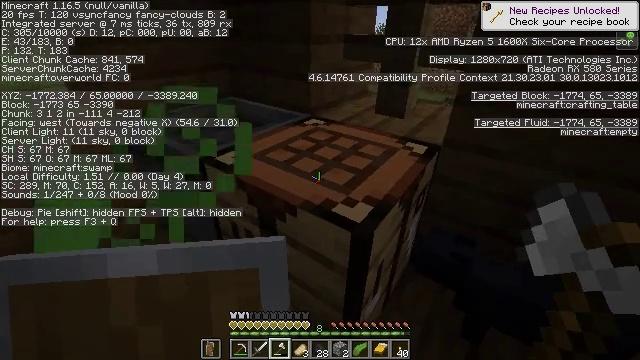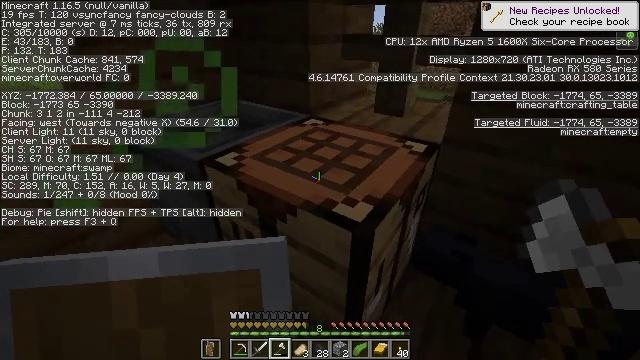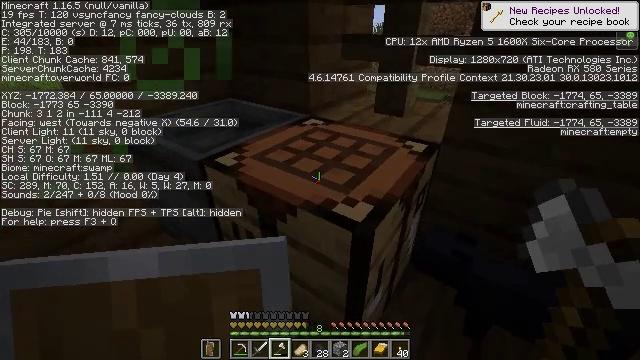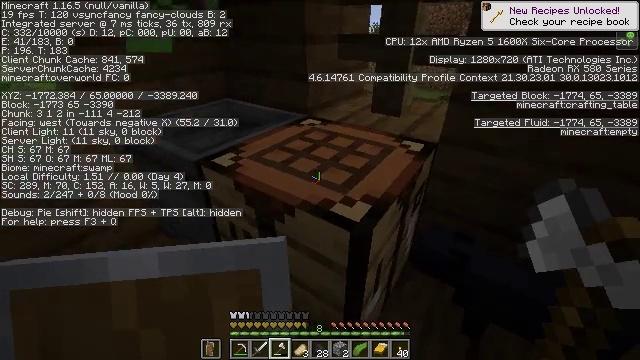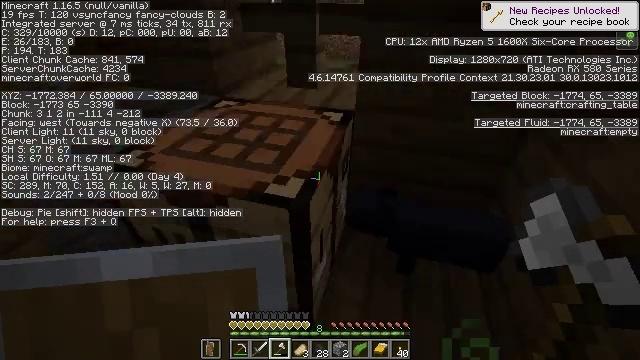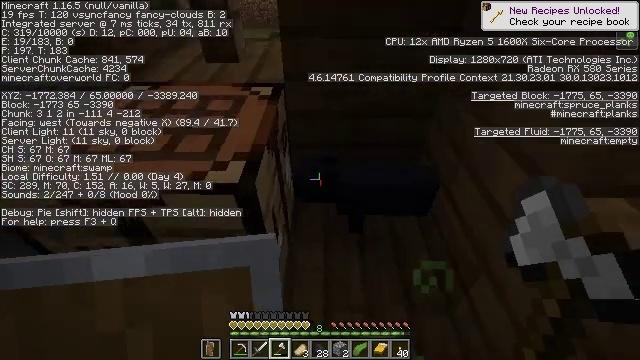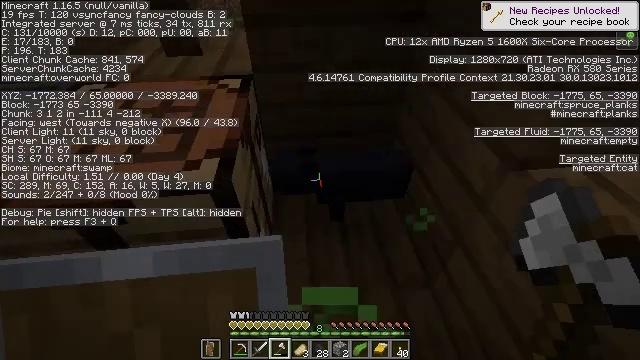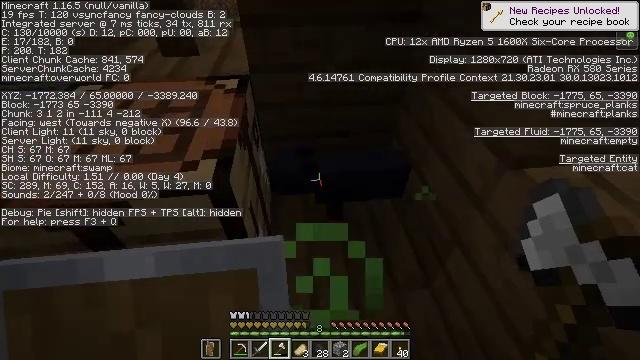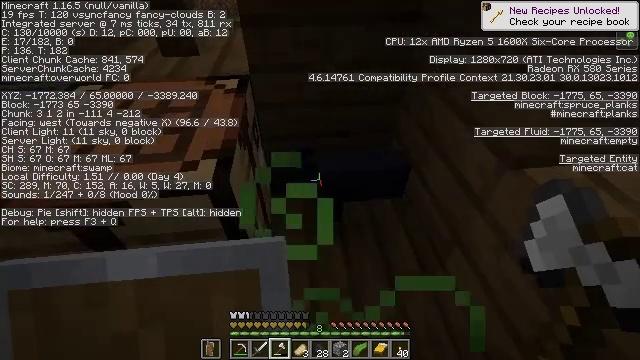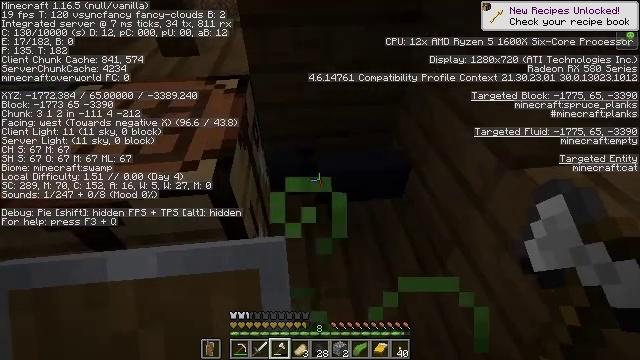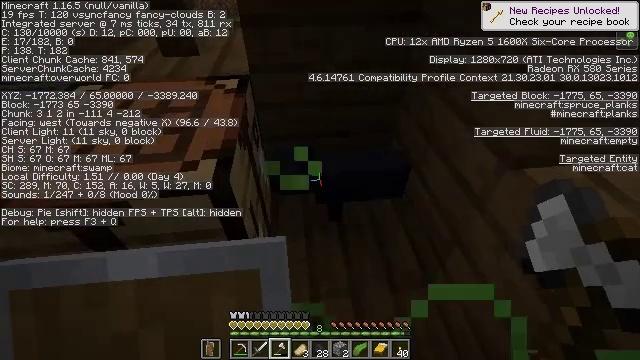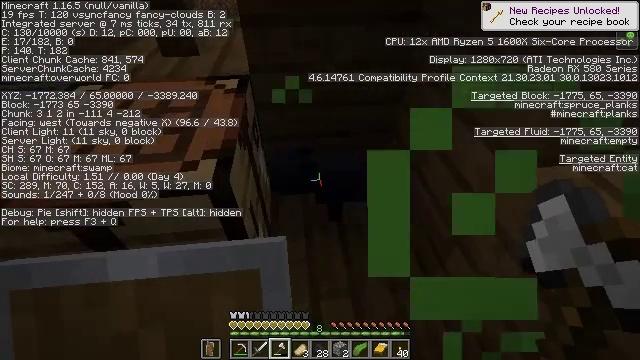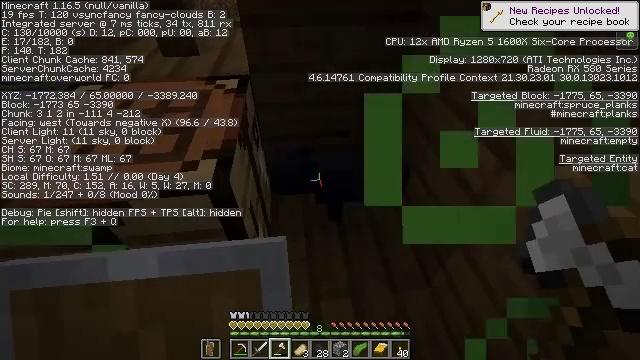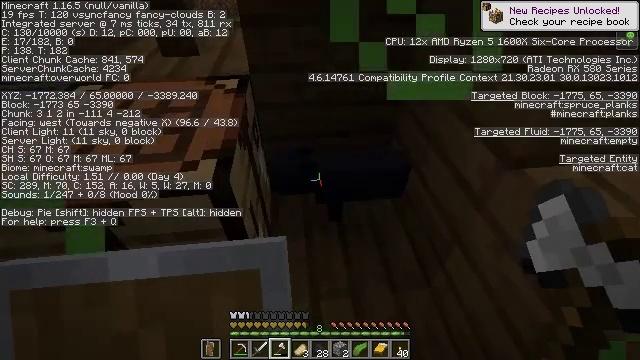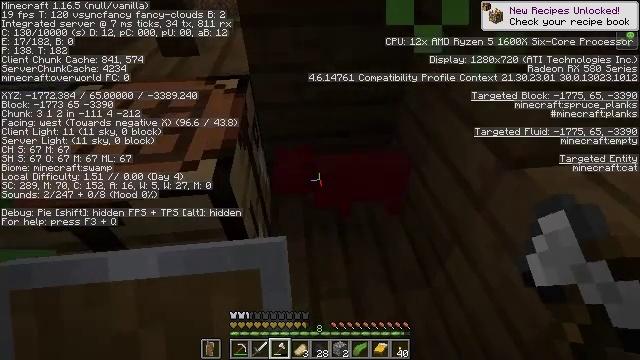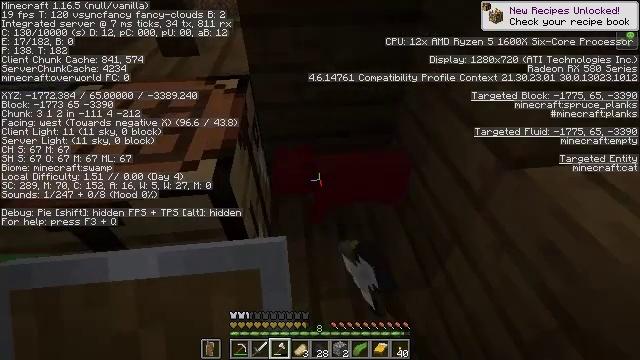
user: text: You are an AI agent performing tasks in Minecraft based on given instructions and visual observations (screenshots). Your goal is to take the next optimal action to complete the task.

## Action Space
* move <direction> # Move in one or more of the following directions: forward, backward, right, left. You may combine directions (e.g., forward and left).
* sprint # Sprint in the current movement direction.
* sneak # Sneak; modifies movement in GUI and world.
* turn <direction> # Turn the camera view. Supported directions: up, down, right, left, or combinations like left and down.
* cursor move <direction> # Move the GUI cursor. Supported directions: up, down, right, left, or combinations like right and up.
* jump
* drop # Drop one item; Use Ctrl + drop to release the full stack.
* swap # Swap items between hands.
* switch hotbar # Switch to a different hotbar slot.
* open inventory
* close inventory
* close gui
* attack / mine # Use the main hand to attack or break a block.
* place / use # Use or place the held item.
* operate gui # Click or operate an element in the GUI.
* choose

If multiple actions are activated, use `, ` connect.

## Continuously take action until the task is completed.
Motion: motion action
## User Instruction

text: Kill the cat.
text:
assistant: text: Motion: no_op
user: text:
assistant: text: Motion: no_op
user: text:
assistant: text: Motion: no_op
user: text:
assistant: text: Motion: turn right and down
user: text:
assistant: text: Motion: turn right and down
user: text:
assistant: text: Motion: turn right and down
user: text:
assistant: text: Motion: no_op
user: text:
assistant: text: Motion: no_op
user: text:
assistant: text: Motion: no_op
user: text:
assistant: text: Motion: no_op
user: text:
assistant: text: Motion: no_op
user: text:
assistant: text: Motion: no_op
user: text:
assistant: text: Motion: no_op
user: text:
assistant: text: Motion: attack / mine
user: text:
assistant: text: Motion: attack / mine
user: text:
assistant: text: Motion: attack / mine
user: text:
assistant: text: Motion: no_op
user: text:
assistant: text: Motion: no_op
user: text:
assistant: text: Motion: no_op